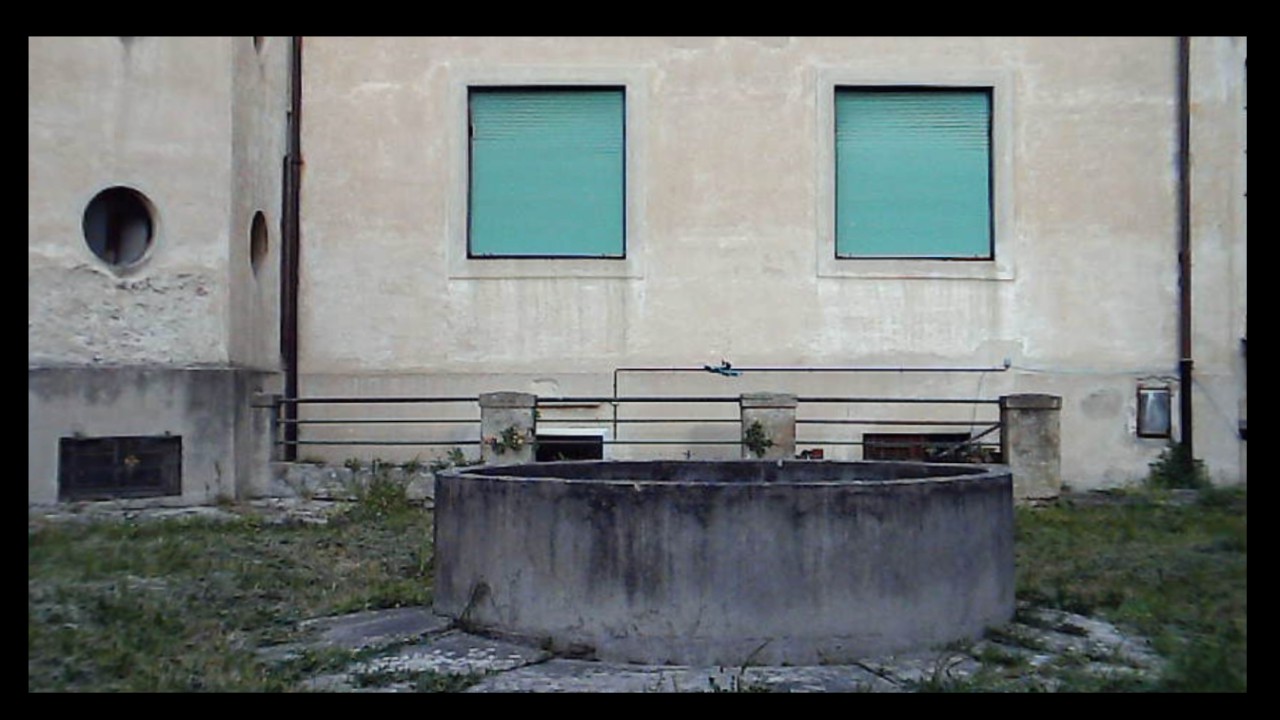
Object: Betafpv air75